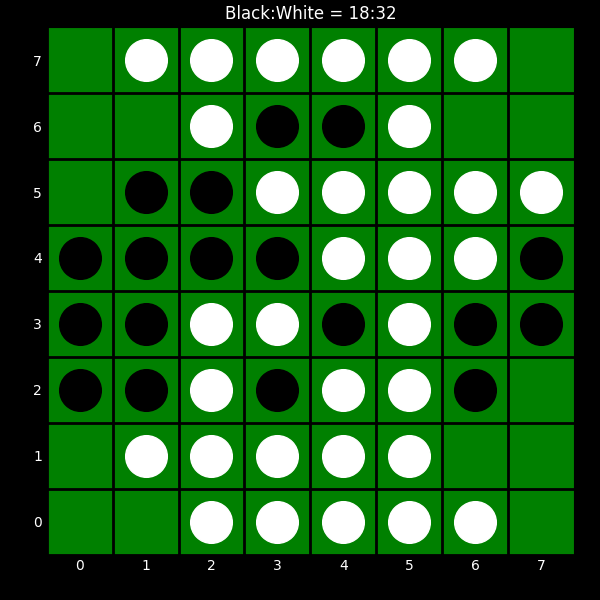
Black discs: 18
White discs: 32